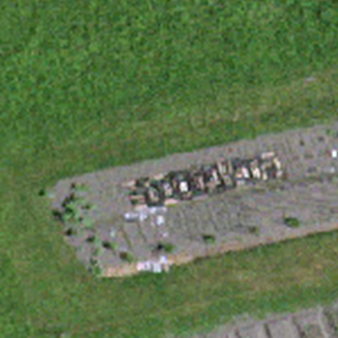
Label: other